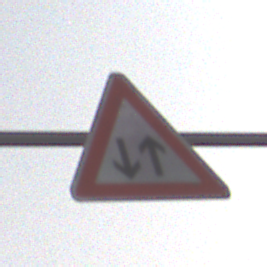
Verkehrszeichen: Gegenverkehr
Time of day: MorningAfternoon
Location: Outdoor (Nature)
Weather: PartlyCloudy
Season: NotSpecified
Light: Natural